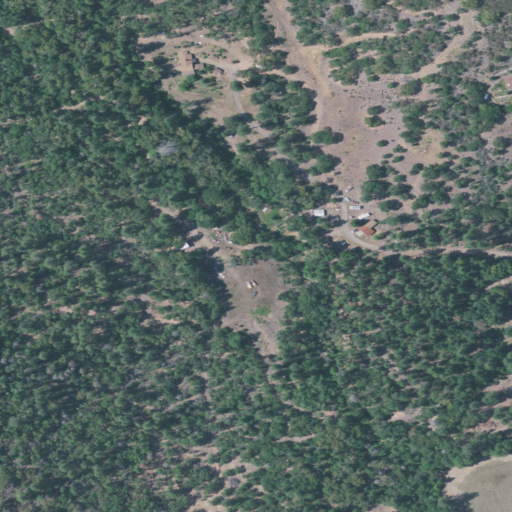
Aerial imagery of valley in Oregon named Packers Gulch containing shrub, evergreen forest, mixed forest, woody wetlands, herbaceous wetlands, pasture, and open development